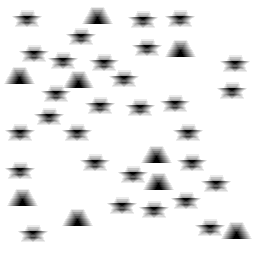
Squares: 0
Triangles: 9
Stars: 29
Total shapes: 38